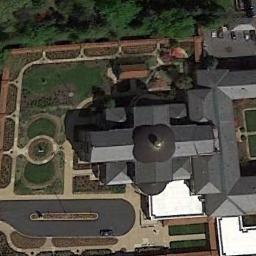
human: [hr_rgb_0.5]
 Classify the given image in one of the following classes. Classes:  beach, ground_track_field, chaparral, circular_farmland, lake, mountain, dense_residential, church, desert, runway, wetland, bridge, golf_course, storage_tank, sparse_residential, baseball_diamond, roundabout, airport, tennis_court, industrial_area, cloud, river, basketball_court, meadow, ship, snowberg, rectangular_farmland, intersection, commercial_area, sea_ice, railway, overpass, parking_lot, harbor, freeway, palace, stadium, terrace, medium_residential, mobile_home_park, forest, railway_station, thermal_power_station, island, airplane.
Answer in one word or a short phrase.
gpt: church